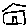
Label: house